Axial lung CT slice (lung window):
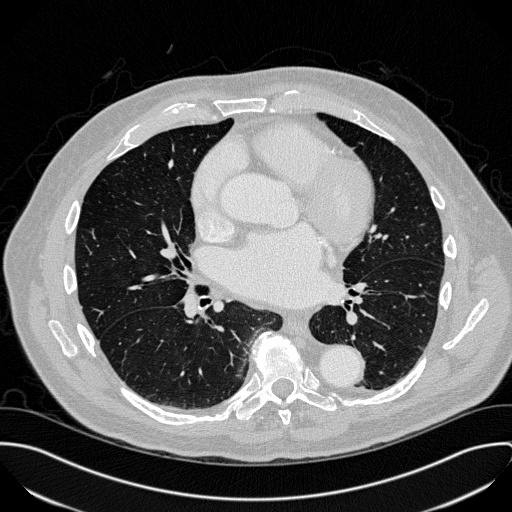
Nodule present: no